Question: The property 'settings' can't be unconditionally accessed because the receiver can be 'null',
what to do
my code :
'''
class DressDetailsScreen extends StatelessWidget {
static const routeName = '/DressDetailsScreen';
@override
Widget build(BuildContext context) {
final routeArgs = ModalRoute.of(context).settings.arguments ;
return Scaffold(
appBar: AppBar(
title: Text('details'),
),
);
}
}'
'''
this how it shows & my code

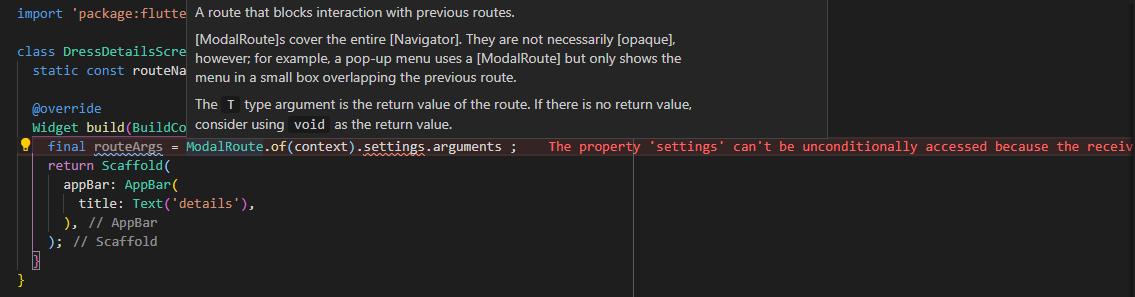
Answer: As the error says, that's because 'ModalRoute.of(context)' can be null. As in the <URL>, you have two alternatives:
1. the smart one
'''
@override
Widget build(BuildContext context) {
final route = ModalRoute.of(context);
// This will NEVER fail
if (route == null) return SizedBox.shrink();
final routeArgs = route.settings.routeArgs;
return Scaffold(appBar: AppBar(title: Text('details')));
}
'''
1. the loud one
'''
@override
Widget build(BuildContext context) {
// This is MOST LIKELY to not fail
final routeArgs = ModalRoute.of(context)!.settings.arguments;
return Scaffold(appBar: AppBar(title: Text('details')));
}
'''